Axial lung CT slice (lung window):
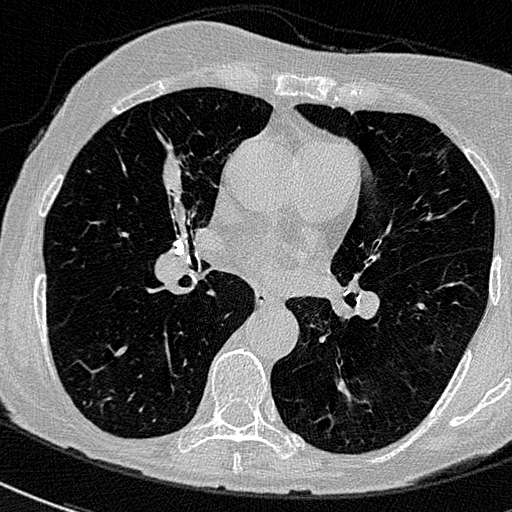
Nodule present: no